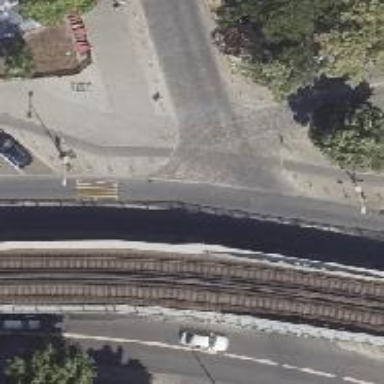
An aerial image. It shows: Unmarked crossing on footway.